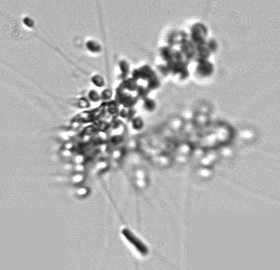
Label: Chaetoceros_didymus_TAG_external_flagellate